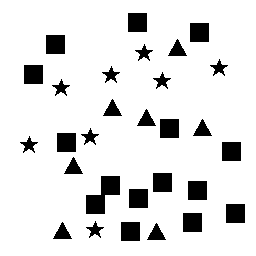
Squares: 15
Triangles: 7
Stars: 8
Total shapes: 30